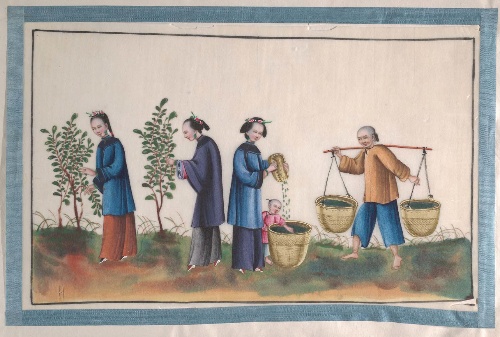
Artist: Unidentified artist
Date: 19th century
Object type: Album
Classification: Paintings
Medium: Album of twelve leaves; color on pith paper
Culture: China
Period: Qing dynasty (1644–1911)
Dimensions: Image (each): 8 3/4 × 13 1/4 in. (22.2 × 33.7 cm)
Overall (album): 9 3/4 × 14 5/8 × 1/2 in. (24.8 × 37.1 × 1.3 cm)
Department: Asian Art
Credit line: Gift of Mary E. Cornell, 1958
Accession year: 1958
Repository: Metropolitan Museum of Art, New York, NY
Tags: Children|Men|Women|Working|Industry